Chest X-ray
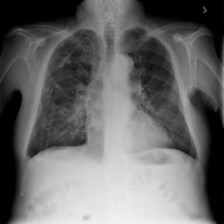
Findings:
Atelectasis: negative
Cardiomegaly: negative
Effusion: negative
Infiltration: positive
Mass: negative
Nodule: positive
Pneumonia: negative
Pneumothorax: negative
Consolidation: negative
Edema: negative
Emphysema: negative
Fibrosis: negative
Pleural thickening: negative
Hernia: negative